Aerial crown-view tile of a tropical tree (Barro Colorado Island, Panama), acquired 20250414:
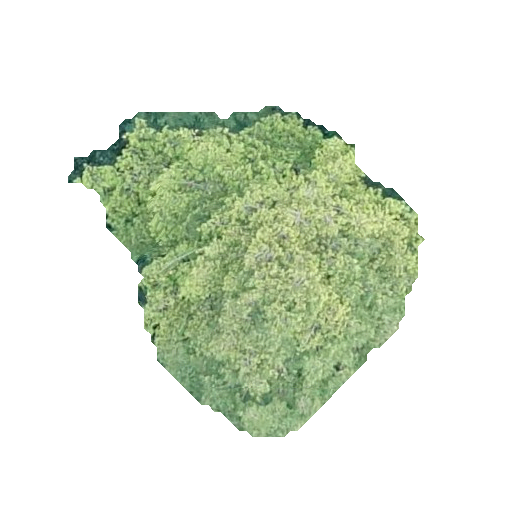
Species: Virola surinamensis
GBIF accepted scientific name: Virola surinamensis
Crown area: 110.818 m²